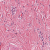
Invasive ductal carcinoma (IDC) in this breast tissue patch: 0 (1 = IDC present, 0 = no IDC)